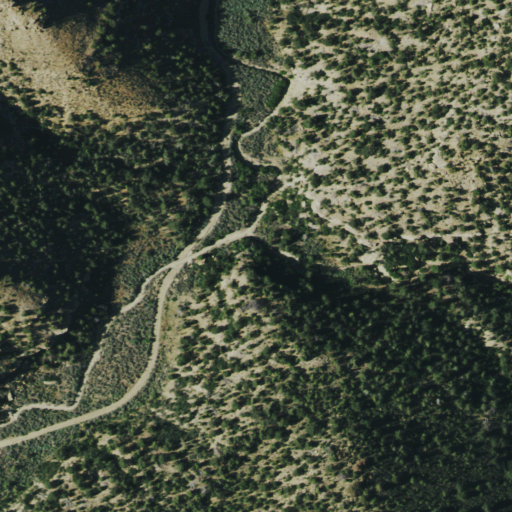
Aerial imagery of valley in Colorado named Hells Hole Canyon containing evergreen forest and shrub